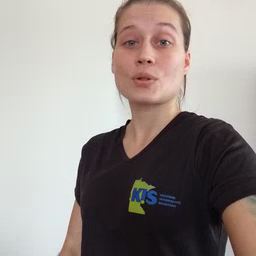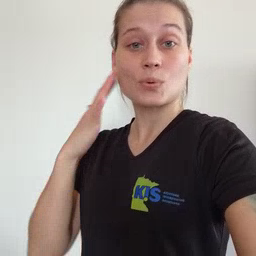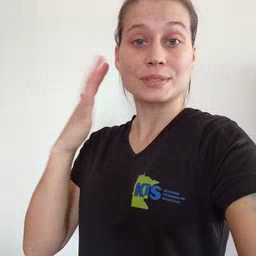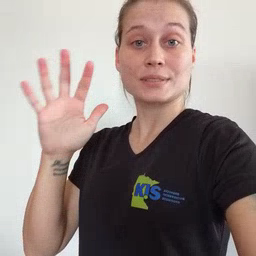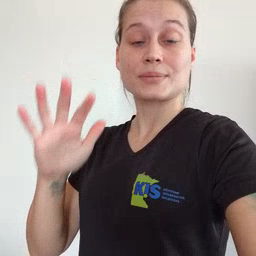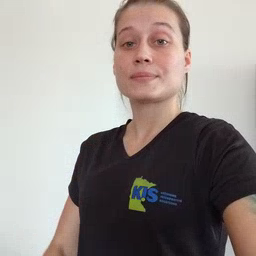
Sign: noisy